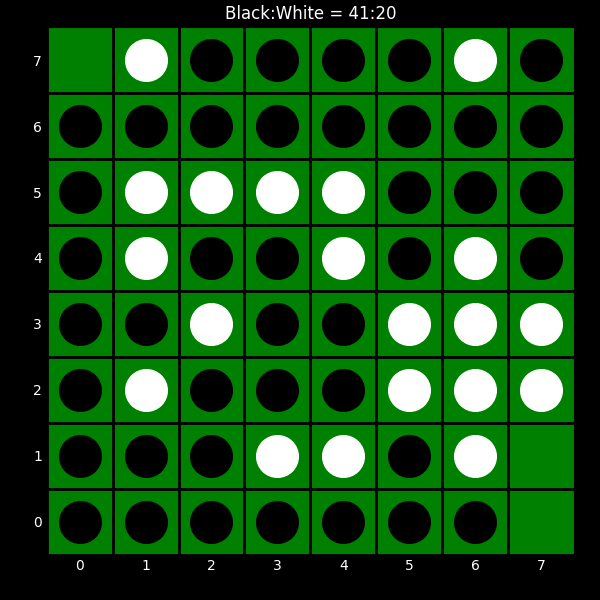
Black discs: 41
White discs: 20